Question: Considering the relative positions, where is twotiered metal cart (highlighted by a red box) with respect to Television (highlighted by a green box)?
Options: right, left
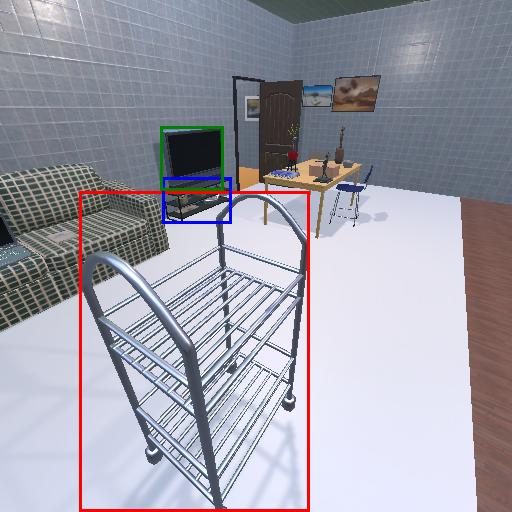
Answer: right